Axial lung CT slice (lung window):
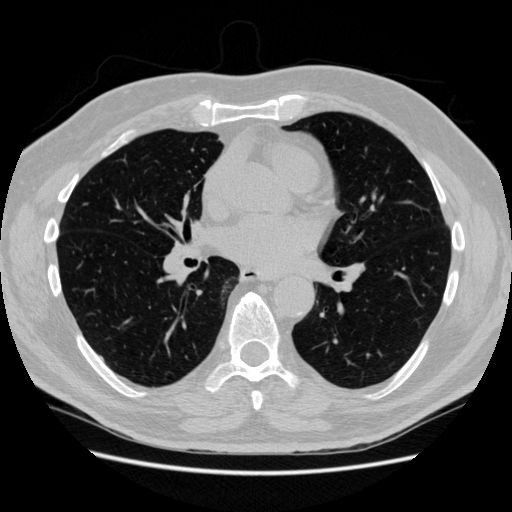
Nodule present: no